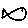
Label: fish